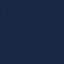
Land use / land cover class: SeaLake